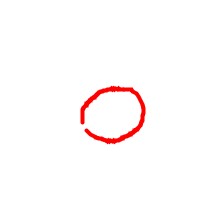
Shape: circle